The image is a 2-D grayscale rendering of a rotating-machine vibration signal (signal-to-image). Determine the machine's mechanical condition. Answer with exactly one of: normal, misalignment, unbalance, looseness.
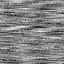
Answer: misalignment